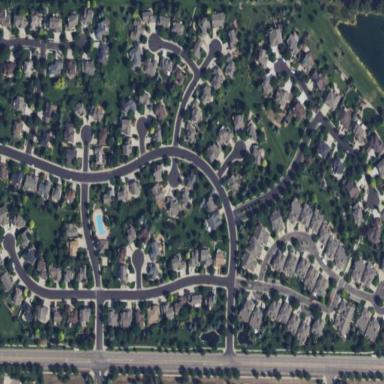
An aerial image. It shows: Residential area within neighborhood.